Question: This is an image of the server that I am deploying my windows server on it

the service is installed, but when I run it, I got this exception:
'''
Could not start the XXXX service on local computer.
Error 193:0xc1
'''
### I don't know what information should I give you, but what ever you want I can tell
### Note
I am building on x86
### App.config
'''
<?xml version="1.0" encoding="utf-8" ?>
<configuration>
<connectionStrings>
some connection strings here ....
</connectionStrings>
<startup>
<supportedRuntime version="v4.0" sku=".NETFramework,Version=v4.5" />
</startup>
</configuration>
'''
### plus
is there any way so i can check log of that service?
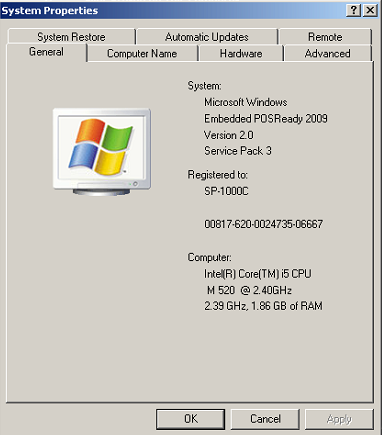
Answer: '''
You must have compiled your exe either for .Net 4.5 or for 64-bit architecture (or both). This is the explanation of error code you run into from WinError.h:
// %1 is not a valid Win32 application.
//
#define ERROR_BAD_EXE_FORMAT 193L
Make sure you have compiled it for x86 platform or Any CPU, and whatever version of .Net Framework you compiled against is installed on the machine.
'''
(from <URL>.
Windows Embedded usually never come with 4.0/4.5 framework installed (depends on who made image), so trying to install framework may help.
Note : Windows Embedded Standard (2009) is the updated version of Windows XP Embedded, the fully componentized version of Windows XP Professional and the successor to Windows NT 4.0 Embedded.